Sex: F
Age: 65
Scanner: Avanto
Primary tumour origin: Gastrointestinal tract
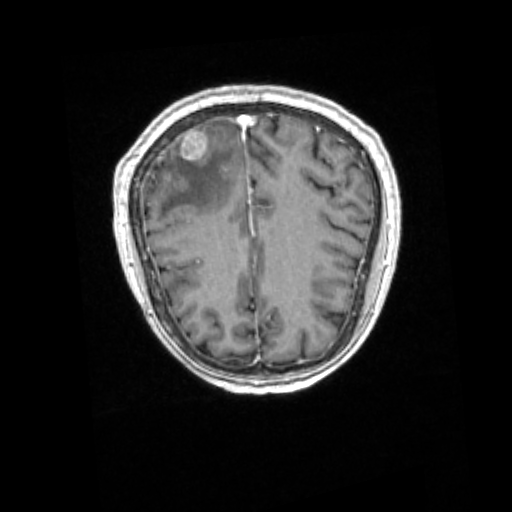
Segmented lesion volume (cc): 2.148
Number of lesion components: 1